Question: I would like to add to picture black box. How to do it?

'''
using (var image = Image.FromFile(imagePath))
{
using (var newImage = ScaleImage(image, 300, 400))
{
int width = newImage.Size.Width;
int height = newImage.Size.Height;
Graphics DrawingSurface = Graphics.FromImage(newImage);
//graphics.DrawRectangle(); ????
newImage.Save(imagePathDuzy);
}
}
'''
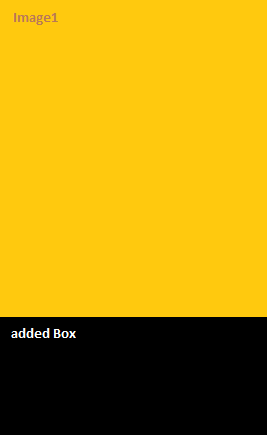
Answer: Use one of the FillRectangle methods on the Graphics type: <URL>
Probably something like this:
'''
DrawingSurface.FillRectangle(new SolidBrush(Colors.Black), new Rectangle(0, height - 100, width, height));
'''
This shold draw a black rectangle with 100px height at the bottom of the image.